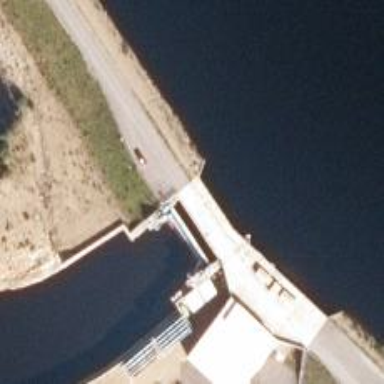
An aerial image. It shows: Dam across waterway.